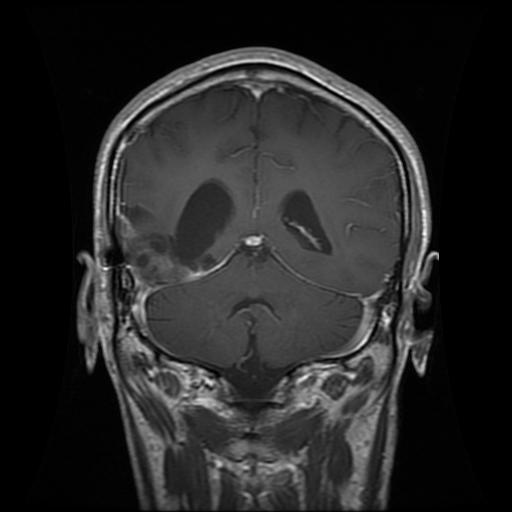
Label: glioma